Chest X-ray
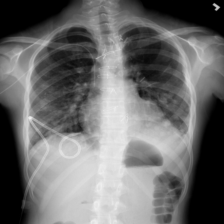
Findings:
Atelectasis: positive
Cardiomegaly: negative
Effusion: positive
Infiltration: positive
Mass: negative
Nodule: positive
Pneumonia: negative
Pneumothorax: positive
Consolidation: negative
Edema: negative
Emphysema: negative
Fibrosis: negative
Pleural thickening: negative
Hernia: negative